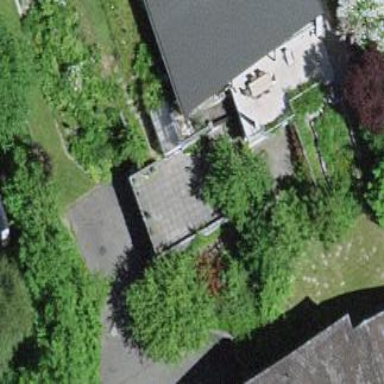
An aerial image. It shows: Garage.